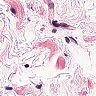
Metastatic tissue present: no